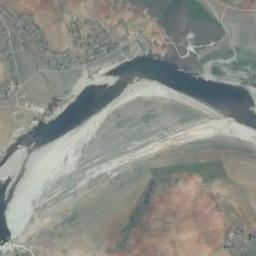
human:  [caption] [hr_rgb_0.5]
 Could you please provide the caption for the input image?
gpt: The river goes through bare land and green grass .

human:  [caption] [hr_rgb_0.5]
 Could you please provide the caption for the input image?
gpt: A curved turquoise river with sandbanks on both sides, Green and tan mixed ground on both sides, And large buildings .

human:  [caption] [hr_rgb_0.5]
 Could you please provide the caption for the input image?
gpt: The river is surrounded by trees .

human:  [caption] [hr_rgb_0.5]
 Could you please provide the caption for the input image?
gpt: The deep blue river has a white floodplain and a residential area is next to the river .

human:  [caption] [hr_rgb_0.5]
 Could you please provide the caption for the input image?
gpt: There are some bare land and white sand near the river .